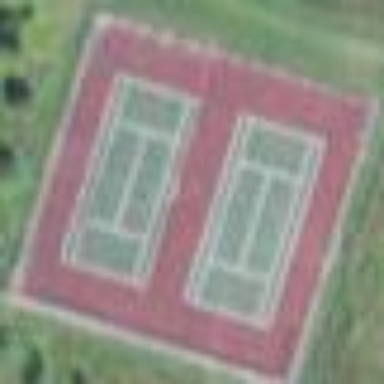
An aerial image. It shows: Tennis court on pitch designated for leisure land.